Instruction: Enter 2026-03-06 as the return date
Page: home
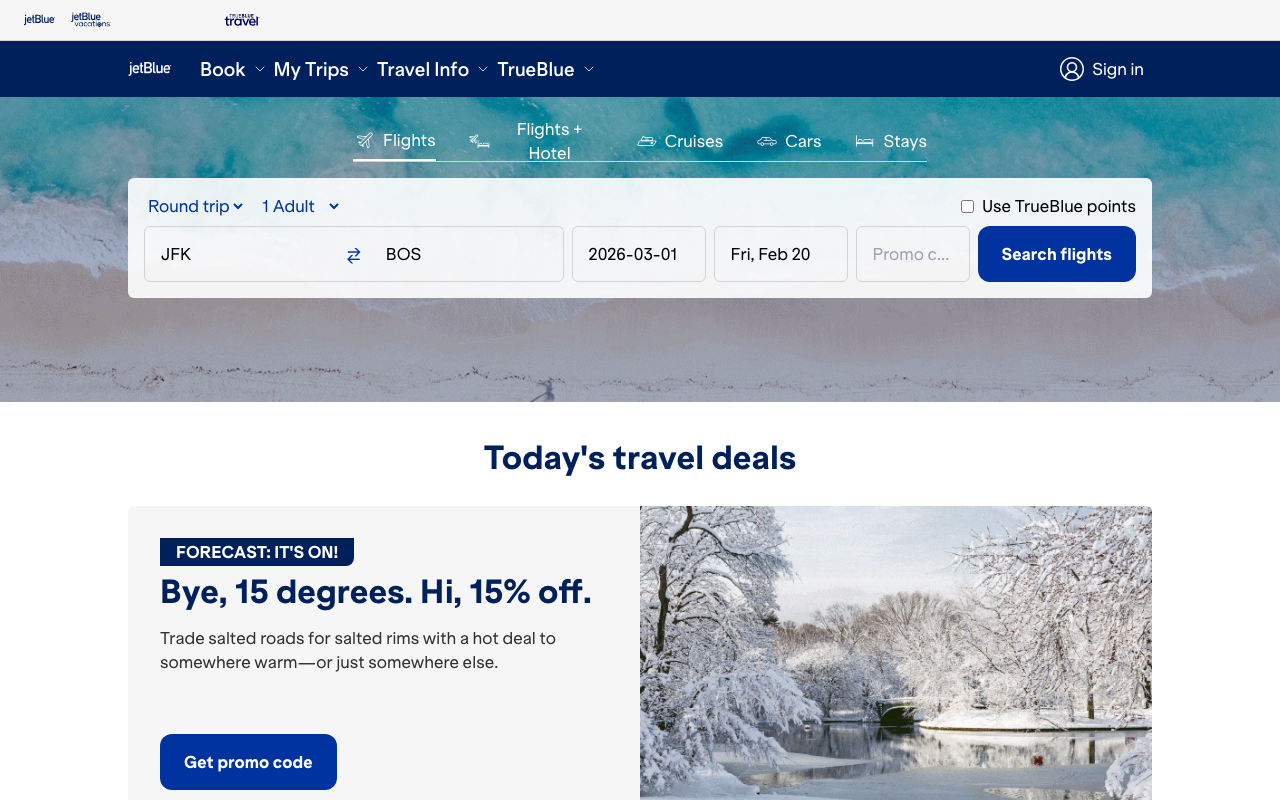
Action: type